Question: Condensed question:
In a WPF style, how do you access a Property in the data of the object you are styling?
'''
style ----- this access--------
UI object |
data |
property{get;set;} <-- | Access this
/data
/UI object
/style
'''
I have a ItemsControl which display's a bunch of polygons.
Code:
'''
<ItemsControl x:Name="TopVectorItemControl" Grid.Row="1" ItemsSource="{Binding TopVectorData}"
SizeChanged="TimelineItemsControl_SizeChanged" MouseRightButtonUp="TimelineItemControl_MouseRightButtonUp">
<ItemsControl.ItemsPanel>
<ItemsPanelTemplate>
<Common:ZoomableCanvas x:Name="TopAxis" Background="#FF65656C" Grid.Row="1" AllowDrop="True" IsVirtualizing="False"/>
</ItemsPanelTemplate>
</ItemsControl.ItemsPanel>
<ItemsControl.ItemTemplate>
<DataTemplate>
<ContentControl MouseDoubleClick="Polygon_DoubleClicked">
<Polygon Points="{Binding Points, Converter={StaticResource PointsConverter}}" Tag="{Binding Tag}" Stroke="Black"
Fill="{Binding DirectionProp, Converter={StaticResource FillConverterTopBottomAxis}}" />
</ContentControl>
</DataTemplate>
</ItemsControl.ItemTemplate>
'''
When the user doubleclicks the polygon, I apply a style (these are adorners at each point on the polygon) to allow the user to change the shape/size of the polygon).
Style code:
'''
<Style x:Key="ThumbStyleLeft" TargetType="{x:Type Thumb}">
<Setter Property="Template">
<Setter.Value>
<ControlTemplate TargetType="{x:Type Thumb}">
<Grid HorizontalAlignment="Left" VerticalAlignment="Top" Width="21">
<Grid.ColumnDefinitions>
<ColumnDefinition Width="12"/>
<ColumnDefinition Width="1*"/>
</Grid.ColumnDefinitions>
<Grid.RowDefinitions>
<RowDefinition Height="8"/>
<RowDefinition Height="10"/>
</Grid.RowDefinitions>
<Ellipse Width="8" Height="8" Stroke="Black" StrokeThickness="1" Grid.Row="1" Grid.Column="1"
Grid.ColumnSpan="2" HorizontalAlignment="Left" VerticalAlignment="Top" Margin="1,1,0,0">
<Ellipse.Fill >
<SolidColorBrush Color="Blue" Opacity=".5"></SolidColorBrush>
</Ellipse.Fill>
</Ellipse>
<Label Content="000" Grid.Column="0" FontFamily="Segoe UI Semibold" FontSize="7" Foreground="Black" Padding="0" />
</Grid>
</ControlTemplate>
</Setter.Value>
</Setter>
'''
Picture:

Instead of "000", I need to set the Label's Content
'''
<Label Content="000" Grid.Column="0" FontFamily="Segoe UI Semibold" FontSize="7" Foreground="Black" Padding="0" />
'''
in the Style, to the Property:
'''
public String TestingLabel {get;set;}
'''
which is in the same Class and level as my binding to "Points" for my polygon's
'''
<Polygon Points="{Binding Points, Converter={StaticResource PointsConverter}}" Tag="{Binding Tag}" Stroke="Black" Fill="{Binding DirectionProp, Converter={StaticResource FillConverterTopBottomAxis}}" />
'''
How would I go about doing this?
I have tried:
without success.
Here is my code for adding the style to the thumbs:
'''
public class AxisSelectionAdorners : Adorner
{
private readonly Grid timelineGrid;
private readonly ArrayList thumbArrray;
private readonly TimelineItem timelineItem;
private readonly VisualCollection visualChildren;
public AxisSelectionAdorners(UIElement adornedElement, TimelineItem elementAt, Grid grid)
: base(adornedElement)
{
thumbArrray = new ArrayList();
visualChildren = new VisualCollection(this);
timelineItem = elementAt;
this.timelineGrid = grid;
attachAdorners((Polygon)adornedElement);
}
protected override Size ArrangeOverride(Size finalSize)
{
var adornedElement = this.AdornedElement as FrameworkElement;
var polygon = (Polygon)adornedElement;
var p = new Point();
if (polygon != null)
{
Thumb thumb;
for (int i = 0; i < polygon.Points.Count; i++)
{
p = polygon.Points[i];
thumb = (Thumb)thumbArrray[i];
if ((i == (int)TagId.Start) || (i == (int)TagId.FadeInEnd) || (i == (int)TagId.FadeInMag))
{
thumb.Arrange(new Rect(p.X - 17, p.Y - 16, 22, 25));
}
else if ((i == (int)TagId.End) || (i == (int)TagId.FadeOutMag) || (i == (int)TagId.FadeOutStart))
{
thumb.Arrange(new Rect(p.X - 5, p.Y - 16, 20, 25));
}
else
{
thumb.Arrange(new Rect(p.X - 5, p.Y - 5, 10, 10));
}
}
p.X = (polygon.Points[(int)TagId.End].X - polygon.Points[(int)TagId.Start].X) / 2;
p.X += polygon.Points[(int)TagId.Start].X;
p.Y = polygon.Points[(int)TagId.FadeInEnd].Y;
thumb = (Thumb)thumbArrray[polygon.Points.Count];
thumb.Arrange(new Rect(p.X, p.Y, 14, 17));
p.X += 15;
thumb = (Thumb)thumbArrray[polygon.Points.Count+1];
thumb.Arrange(new Rect(p.X, p.Y, 15, 9));
}
return finalSize;
}
private void BuildCorner(ref Thumb thumb, Cursor tempCursor, int id)
{
thumb.Height = 20;
thumb.Width = 30;
thumb.Cursor = tempCursor;
Style style;
if (id == (int)TagId.Direction)
{
// build style in code so we can bind the mouse click
thumb.Height = 30;
var s =new Style();
var grid = new FrameworkElementFactory(typeof(Grid));
var label = new FrameworkElementFactory(typeof(Label));
label.SetValue(Label.ContentProperty, "<>");
label.SetValue(Label.FontSizeProperty, 9d);
label.SetValue(Label.PaddingProperty, new Thickness(0));
label.SetValue(Label.FontFamilyProperty, new FontFamily("Verdana"));
label.AddHandler(MouseLeftButtonDownEvent, new MouseButtonEventHandler(DirectionThumbClick));
grid.AppendChild(label);
var ct = new ControlTemplate(typeof(Thumb)) { VisualTree = grid };
s.Setters.Add(new Setter(MainWindow.TemplateProperty, ct));
style = s;
}
else
{
if ((id == (int)TagId.Start) || (id == (int)TagId.FadeInEnd) || (id == (int)TagId.FadeInMag))
{
style = (Style)Application.Current.Resources["ThumbStyleLeft"];
}
else if (id == (int)TagId.Middle)
{
thumb.Height = 17;
thumb.Width = 14;
style = (Style)Application.Current.Resources["ThumbStyle"];
}
else
{
style = (Style)Application.Current.Resources["ThumbStyleRight"];
}
}
thumb.Style = style;
thumb.Opacity = 0.80;
visualChildren.Add(thumb);
}
private void attachAdorners(Polygon polygon)
{
for (int i = 0; i <= polygon.Points.Count+1; i++)
{
var p = new Point();
var thumb = new Thumb();
Cursor tempCursor = null;
if (i < polygon.Points.Count)
{
p = polygon.Points[i];
}
switch (i)
{
case (int)TagId.Start:
case (int)TagId.End:
tempCursor = Cursors.SizeWE;
break;
case (int)TagId.FadeOutStart:
case (int)TagId.FadeInEnd:
tempCursor = Cursors.SizeNWSE;
break;
case (int)TagId.FadeOutMag:
case (int)TagId.FadeInMag:
tempCursor = Cursors.SizeNS;
break;
case (int)TagId.Middle:
tempCursor = Cursors.Hand;
break;
case (int)TagId.Direction:
tempCursor = Cursors.Arrow;
thumb.MouseRightButtonDown += this.DirectionThumbClick;
break;
}
BuildCorner(ref thumb, tempCursor, i);
thumb.Tag = i;
thumb.DragDelta += this.ThumbDragDelta;
thumb.MouseEnter += this.ThumbOnMouseEnter;
thumbArrray.Add(thumb);
}
}
}
'''
Here is the code where I attach the thumbs(adorners) to the polygon:
'''
private void Polygon_DoubleClicked(object sender, MouseButtonEventArgs e)
{
if (e.OriginalSource is Shape)
{
UIElement uie = (UIElement)e.OriginalSource;
Polygon p = e.OriginalSource as Polygon;
if (p != null)
{
var tag = p.Tag as TimelineTag;
//TimelineCollection is an ObservableCollection<>
TimelineCollection collection = this.GetCollectionBasedOnTagLevel(tag);
if (tag != null && ((TimelineItem)collection.ElementAt(tag.Id)).IsEditing)
{
AdornerLayer adornerlayer = AdornerLayer.GetAdornerLayer(uie);
p.Stroke = new SolidColorBrush(Color.FromRgb(000, 000, 000));
Adorner[] toRemoveArray = adornerlayer.GetAdorners(uie);
if (toRemoveArray != null)
{
for (int x = 0; x < toRemoveArray.Length; x++)
{
adornerlayer.Remove(toRemoveArray[x]);
}
}
((TimelineItem)collection.ElementAt(tag.Id)).IsEditing = false;
selectedPolygon = null;
}
else
{
if (tag != null)
{
if (((TimelineItem)collection.ElementAt(tag.Id)).Type == TimelineItem.TimelineItemType.Axis)
{
var sel = new AxisSelectionAdorners(
uie, (TimelineItem)collection.ElementAt(tag.Id), this.TimelineGrid);
p.Stroke = new SolidColorBrush(Color.FromRgb(255, 255, 255));
AdornerLayer adornerlayer = AdornerLayer.GetAdornerLayer(uie);
adornerlayer.Add(sel);
}
else if (((TimelineItem)collection.ElementAt(tag.Id)).Type
== TimelineItem.TimelineItemType.Square)
{
var sel = new SquareSelectionAdorners(
uie, (TimelineItem)collection.ElementAt(tag.Id), this.TimelineGrid);
p.Stroke = new SolidColorBrush(Color.FromRgb(255, 255, 255));
AdornerLayer adornerlayer = AdornerLayer.GetAdornerLayer(uie);
adornerlayer.Add(sel);
}
((TimelineItem)collection.ElementAt(tag.Id)).IsEditing = true;
selectedPolygon = p;
}
}
}
}
}
'''
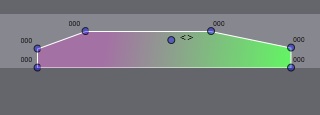
Answer: Well it's not a complete answer but it fits my needs.
I don't need to go down into the polygon's data, since these values are not data values, they are computed values. They don't need to be in my "data layer" they can be computed values in my adorner class.
I accomplished this by putting the
'''
public String TestingLabel { get { return "test"; } }
'''
in my 'AxisSelectionAdorners' Class.
Then bind with xaml like so:
'''
{Binding TestingLabel, RelativeSource={RelativeSource AncestorType={x:Type Timeline:AxisSelectionAdorners}}}
'''
This is testing code, Converter and such can be hooked up as needed.